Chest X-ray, PA view. Patient: 49 years old, sex M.
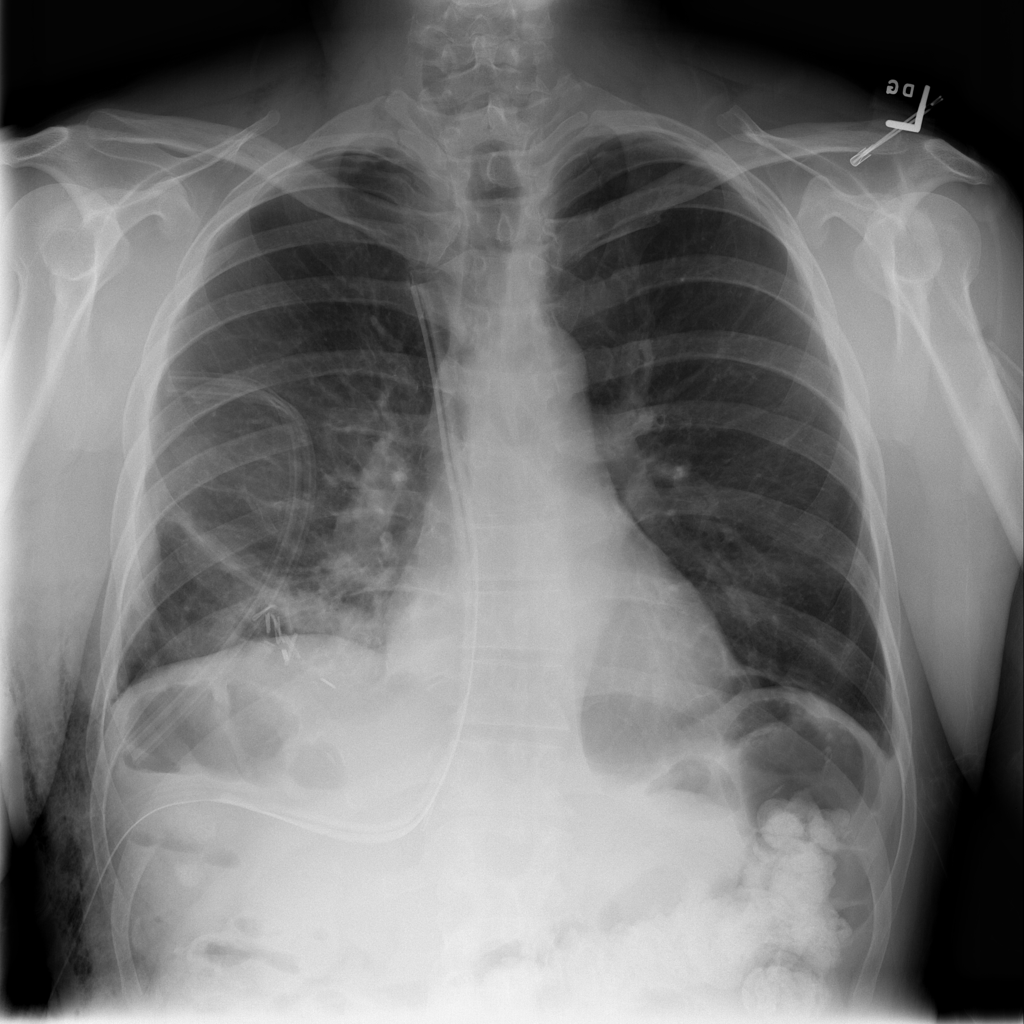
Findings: No Finding